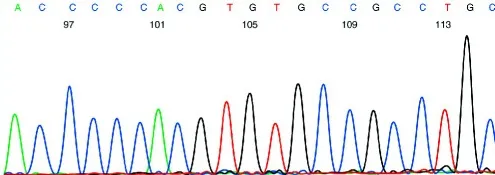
Insertion site of EGFR exon 20 insertion mutation. Sequencing electropherogram of EGFR exon 20 showing:. Wild-type sequence of the adenocarcinoma from patient 1 resected in 2014.
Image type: chart (chart)